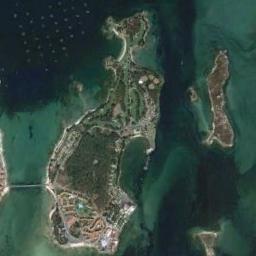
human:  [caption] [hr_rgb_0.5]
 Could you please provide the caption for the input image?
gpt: The land on the island is uneven .

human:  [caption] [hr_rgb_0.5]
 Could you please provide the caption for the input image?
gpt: The island in the middle is bigger .

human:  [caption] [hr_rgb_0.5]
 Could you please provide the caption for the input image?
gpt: Some islands of different sizes have dense vegetation and a residential area .

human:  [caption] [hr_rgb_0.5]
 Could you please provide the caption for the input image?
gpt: The irregularly shaped island is surrounded by blue sea water  The island has a green and yellow-brown color  There are houses and other buildings on the island  There are many small islands next to it .

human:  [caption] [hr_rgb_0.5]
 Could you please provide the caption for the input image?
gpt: There are buildings and green forests on the island .